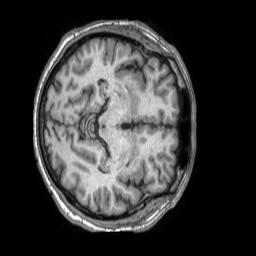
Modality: T1w
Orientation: axial
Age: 60
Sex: male
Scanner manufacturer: philips
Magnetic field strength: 1.5 T
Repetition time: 0.007025 s
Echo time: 0.003183 s